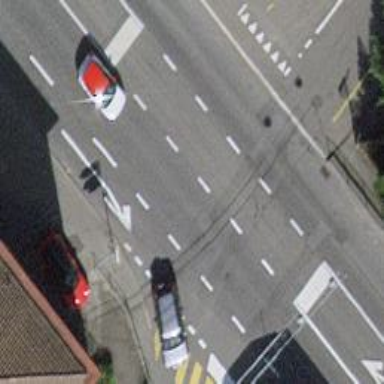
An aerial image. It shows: Primary highway with trolley wires overhead. The surface of the road is asphalt.